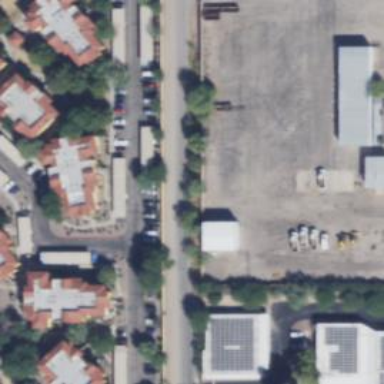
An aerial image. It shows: Parking area.